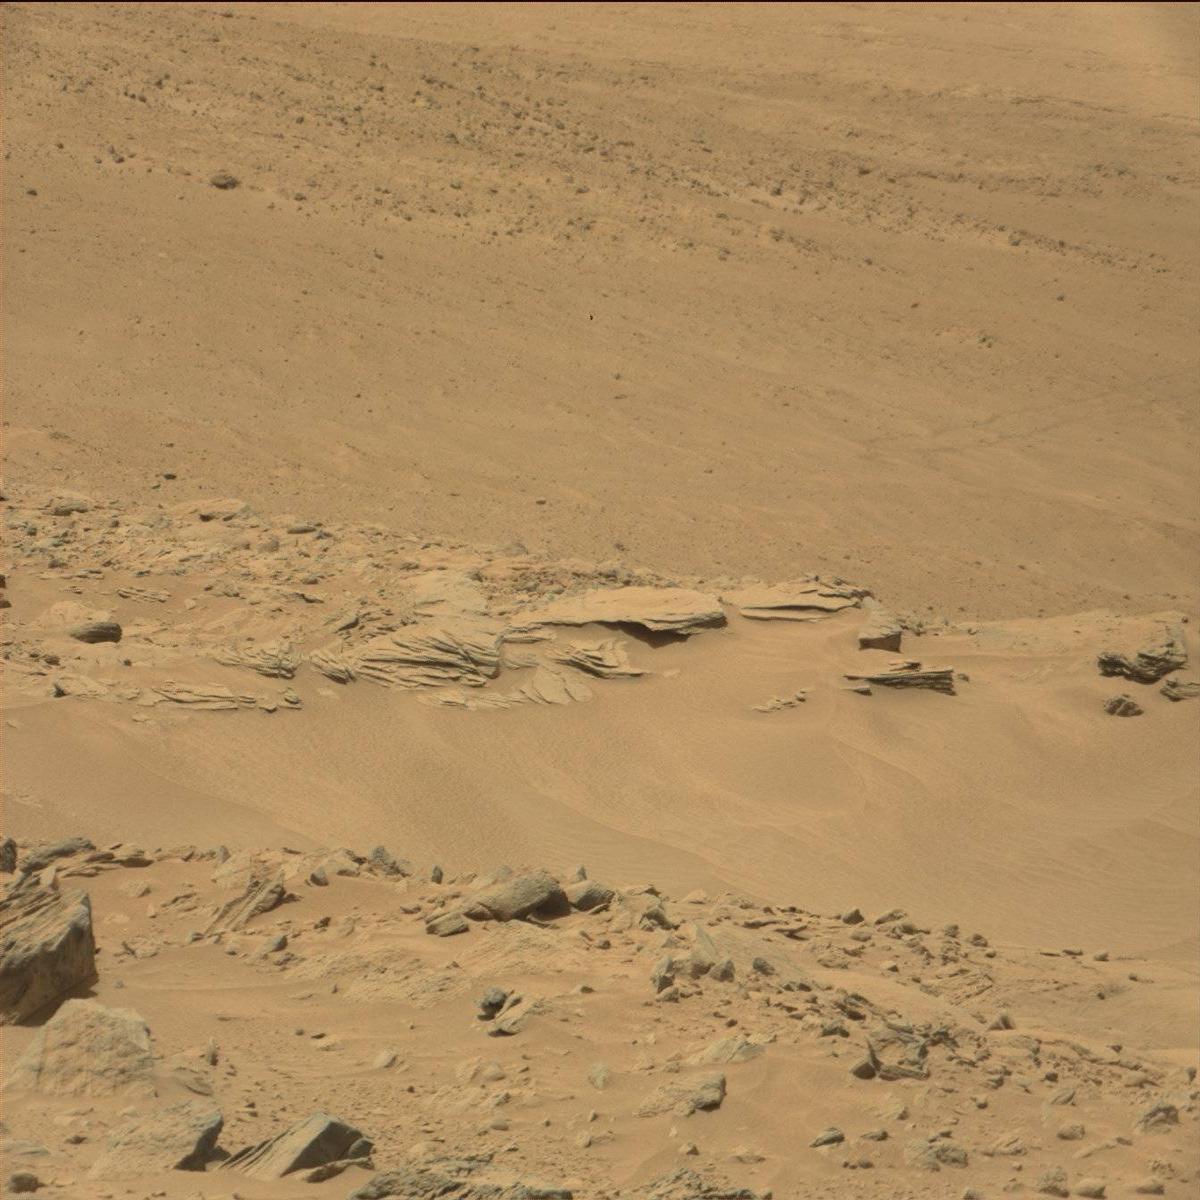
Terrain classes present: Bedrock, Sand / Soil